Question: I have a stored procedure that I return the new ID number. The code looks like this:
'''
ALTER PROCEDURE [dbo]. [Save Contact]
@FirstName varchar (50),
@LastName varchar (50),
@Email varchar (50)
AS
BEGIN
- SET NOCOUNT ON added to Prevent extra result sets from
- Interfering with SELECT statements.
SET NOCOUNT ON;
INSERT INTO Contacts (FirstName, LastName, Email)
VALUES (@FirstName, @LastName, @Email)
SELECT SCOPE_IDENTITY() as newid
END
'''
When I try to map my stored procedures I get the following error:
> Error 1 Error 2047: A mapping function binding specifier a function demoModel.Store.SaveContact with an unsupported parameter: id. Output parameters May only be mapped through the RowsAffectedParameter property. Use result bindings to return values from a function invocation.

Is there anyone here who can see what I'm doing wrong?
Need more code, let me know.
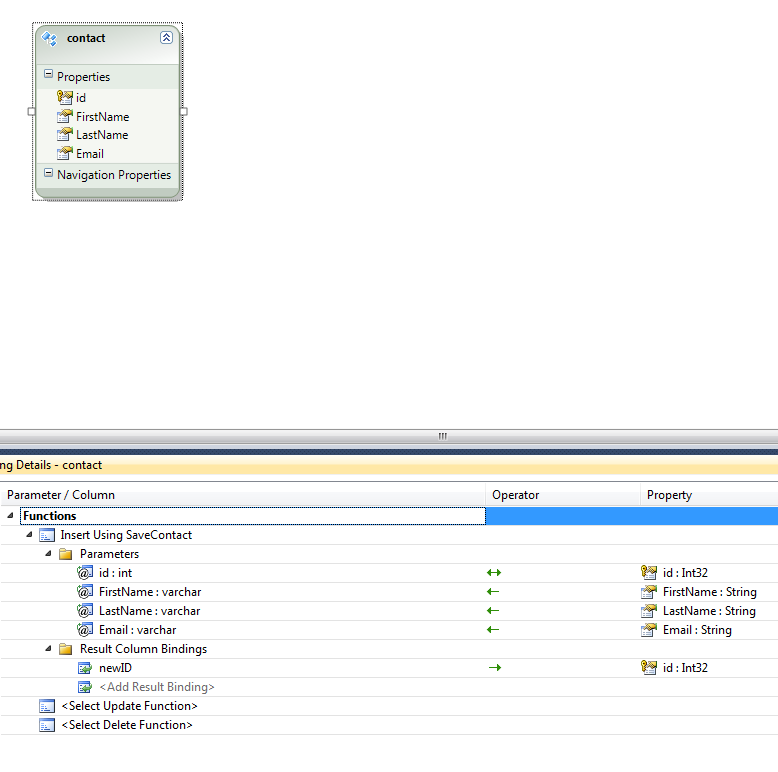
Answer: With the SQL as it is above remove 'id' as a parameter for the insert statement. Its not needed. To get 'SCOPE_IDENTITY()' you only need to map 'newid' it in the Result Column Bindings.
Also ensure that the column name in Result Column Bindings is the same case as the stored procedure is returning.
Source: <URL>